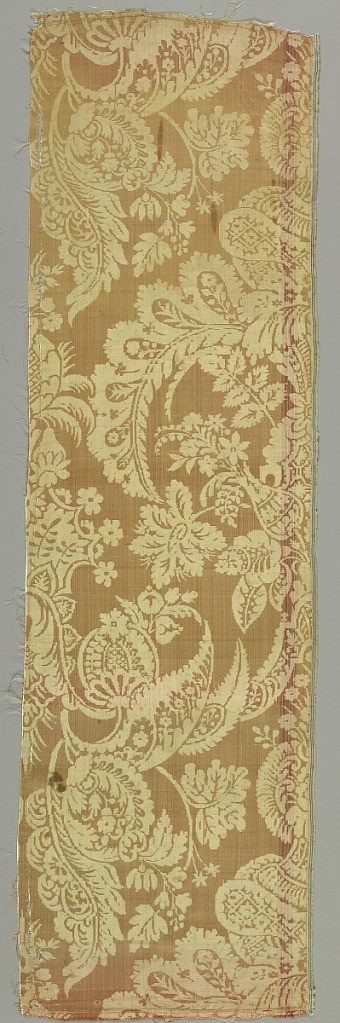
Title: Fragment
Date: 18th century
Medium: silk Technique: 5-harness satin damask
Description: Light orange and white silk damask used to line a cape (1962-56-64-a/c).